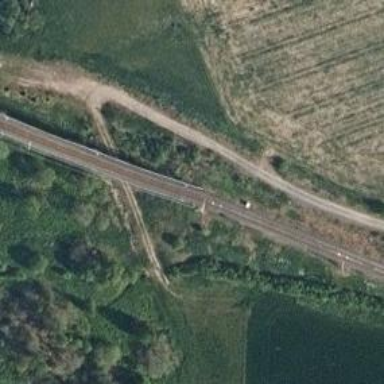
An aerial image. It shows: Railway with continuous electrified contact lines.